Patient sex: F
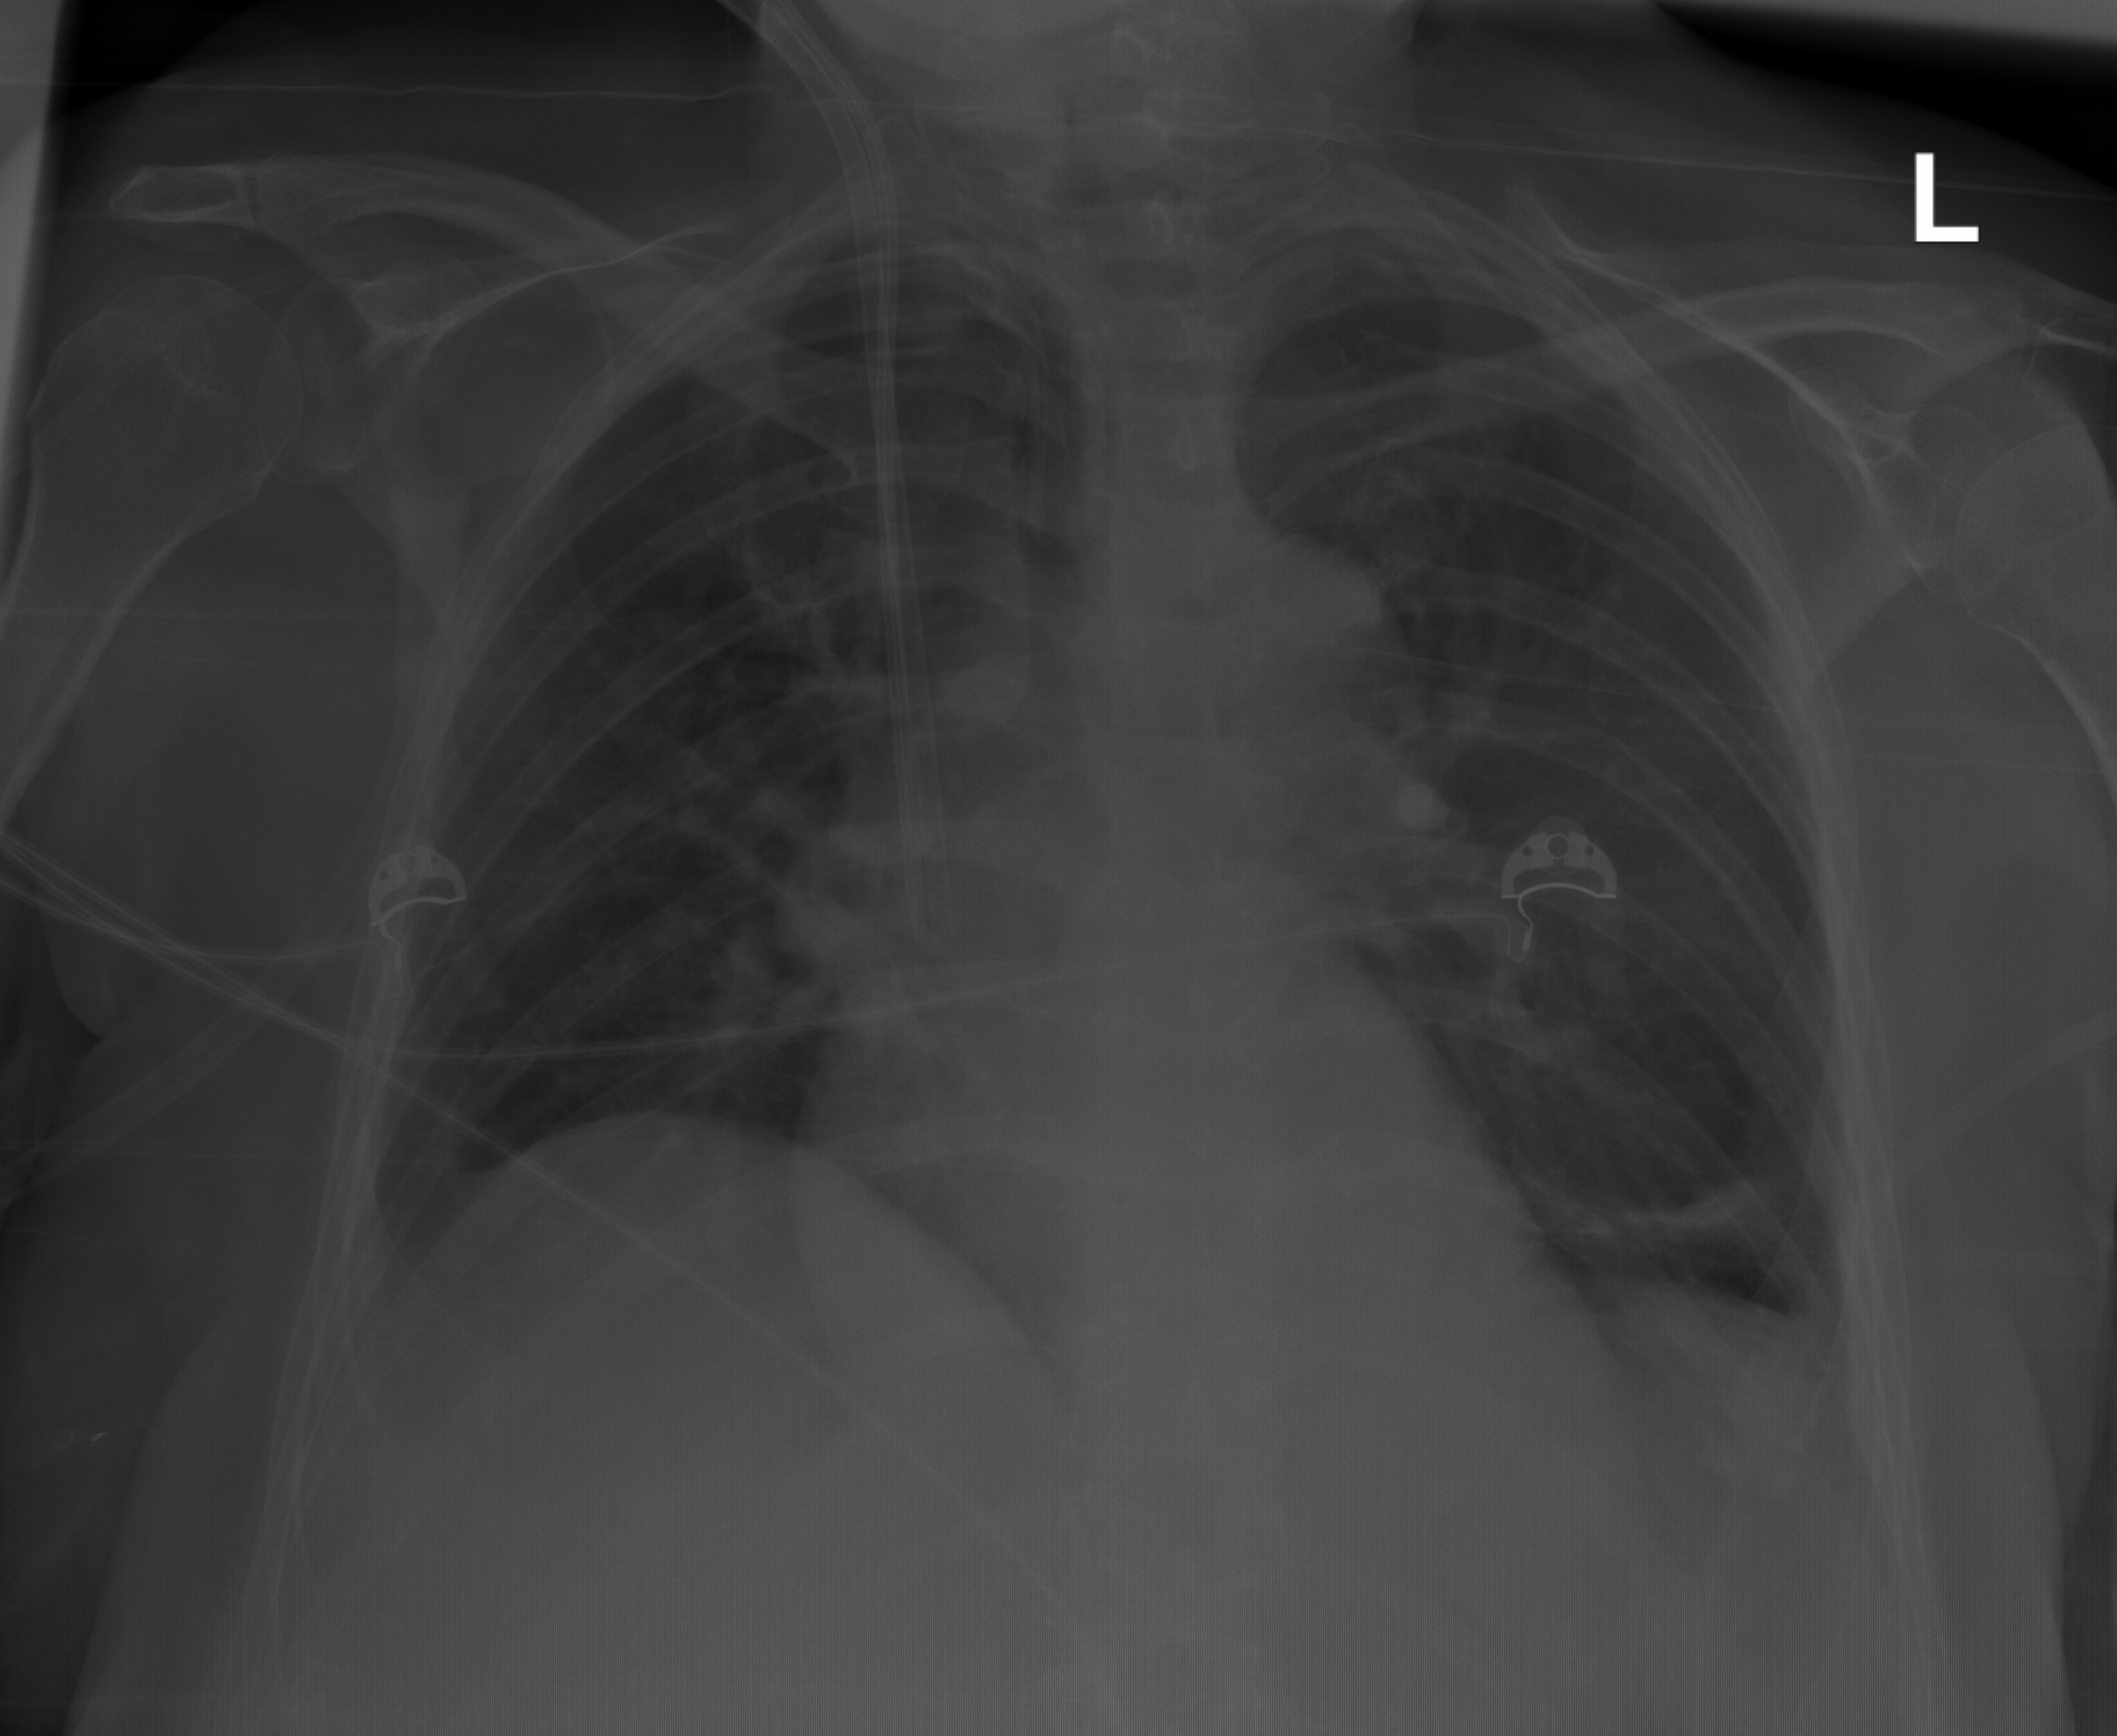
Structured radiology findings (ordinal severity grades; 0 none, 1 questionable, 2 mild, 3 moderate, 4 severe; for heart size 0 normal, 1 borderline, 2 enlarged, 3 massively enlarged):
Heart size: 0
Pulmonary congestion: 0
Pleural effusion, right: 0
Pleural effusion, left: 0
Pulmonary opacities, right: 0
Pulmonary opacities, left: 0
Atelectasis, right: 0
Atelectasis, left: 2